Question: I've been trying to make this layout for weeks now but i just cant seem to get it like this at all!

So if it's not to much trouble can some one try and get me a link or something like that so I can continue with my site.
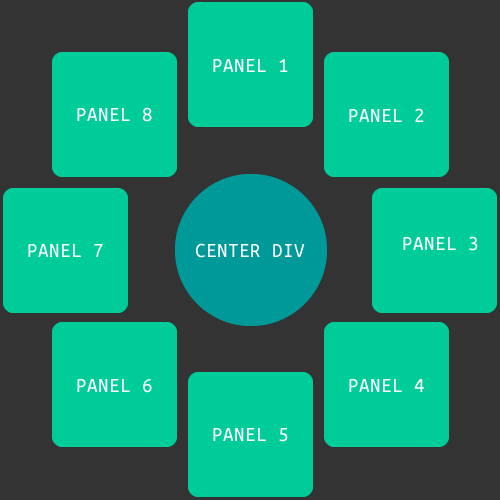
Answer: Here's a step in (hopefully) the right direction.
### Demo
Some very important things to keep in mind here:
### positioning basics
setting an element's position to absolute will let you freely place it based on pixel coordinates, but it's usually a good idea to place it in a container to restrict it. You create a container for absolutely positioned elements by creating a parent with a position of relative (or anything other than the default, static).
### use variable values (percentages)
Also, you want to position the elements with percentages so that it can be resized and to ensure centering. You can give an element a % width or height and it will be the % of the width or whatnot of its first non-static parent.
### positioning the elements
You can then position the elements based on percent values using the left and top properties. Left for position:absolute elements indicate "some value from the left edge of the first non-static parent". Likewise for top, bottom, and right.
### centering an element
to position an element with absolute positioning in the middle of its first non-static parent, you give it a left value of 50% and a top value of 50%. (50% of the parents width from the left edge of that parent and 50% of its height from the top). This will position the top left corner of the element in the middle to the parent. to center the element fully, you need to offset it by half its width and height. You can use margin-left and margin-right with negative values for this.
From there on you can just adjust as needed as I did in the provided demo. Study the code (also pasted below for future reference) and see how the elements are positioned and what properties where used.
## HTML
'''
<div class="container">
<div class="block tl"></div>
<div class="block t"></div>
<div class="block tr"></div>
<div class="block l"></div>
<div class="center"></div>
<div class="block r"></div>
<div class="block bl"></div>
<div class="block b"></div>
<div class="block br"></div>
</div>
'''
## CSS
'''
.container
{
width: 300px;
height: 300px;
position:relative;
margin:100px;
}
.block, .center
{
width:25%;
height:25%;
background:#5aa;
border-radius:10px;
position:absolute;
left:50%;
top:50%;
margin-left:-12%;
margin-top:-12%;
}
.center
{
width:30%;
height:30%;
margin-left:-15%;
margin-top:-15%;
}
.center
{
border-radius:100%;
}
.tl
{
left:20%;
top:20%;
}
.tr
{
left:80%;
top:20%;
}
.br
{
left:80%;
top:80%;
}
.bl
{
left:20%;
top:80%;
}
.t
{
top:10%;
}
.r
{
left:90%;
}
.b
{
top:90%;
}
.l
{
left:10%;
}
'''